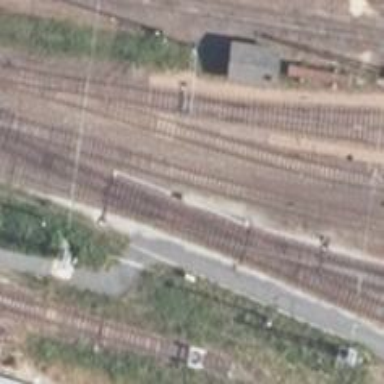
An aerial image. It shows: Railway switch.